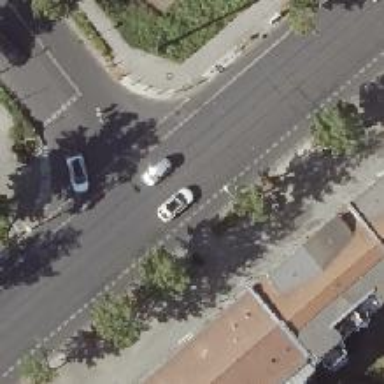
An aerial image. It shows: Secondary road with asphalt surface. The road has parallel parking lanes on both sides and dedicated cycle lanes on both sides.